高三 · 代数
欧拉公式 $e^{i x}=\cos x+i \sin x$ (其中 $\mathrm{i}$ 为虚数单位) 是由著名数学家欧拉发现的, 当 $x=\pi$ 时, $e^{\pi i}+1=0$, 这是数学里最令人着迷的一个公式, 数学家们评价它是“上帝创造的公式”, 根据欧拉公式, 若将 $e^{\frac{\pi}{3} i}$ 所表示的复数记为 $z$, 那么 $|z|=$ \$ \qquad \$ .
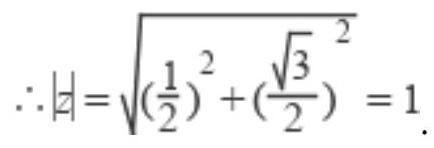
答案: 1
解析: 答案: 1

【解析】【解析】由题意, $e^{\frac{\pi}{3} i}=\cos \frac{\pi}{3}+i \sin \frac{\pi}{3}=\frac{1}{2}+\frac{\sqrt{3}}{2} i$,

故答案为: 1 .

【分析】由已知可得 $e^{\frac{\pi}{3} i}=\cos \frac{\pi}{3}+i \sin \frac{\pi}{3}=\frac{1}{2}+\frac{\sqrt{3}}{2} i$, 再由复数模的计算公式求解.

19.答案: (1) 【解析】由题 $z=\frac{4+3 i}{1+2 i}=\frac{(4+3 i)(1-2 i)}{(1+2 i)(1-2 i)}=\frac{10-5 i}{5}=2-i \quad$. 即 $z=2-i$;

(2) 【解析】由(1) $z=2-i$, 故 $z^{2}-\bar{z}=(2-i)^{2}-(2+i)=1-5 i$,

故 $\left|z^{2}-\frac{z}{z}\right|=\sqrt{1^{2}+(-5)^{2}}=\sqrt{26}$.

即 $\left|z^{2}-\bar{z}\right|=\sqrt{26}$.

【分析】(1)易得 $z=\frac{4+3 i}{1+2 i}$, 再利用复数的除法运算即可.(2)由(1)分别求得 $z^{2}, \bar{z}$ 再计算 $z^{2}-\bar{z}$ 求模长即可.